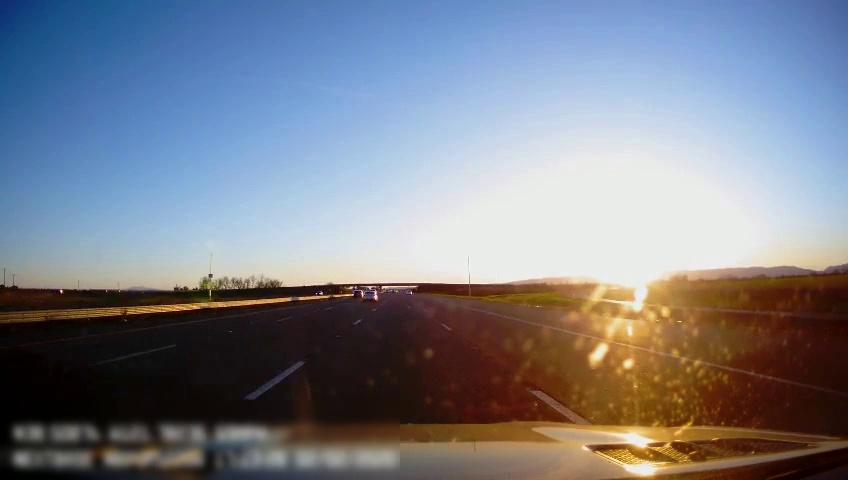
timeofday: Day
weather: Sunny
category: Drivable Space
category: Drivable Space
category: Vehicles | SUV
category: Vehicles | Car
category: Vehicles | Car
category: Lanes | Alternate Lane
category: Lanes | Alternate Lane
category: Lanes | Current Lane
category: Lanes | Current Lane
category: Lanes | Alternate Lane